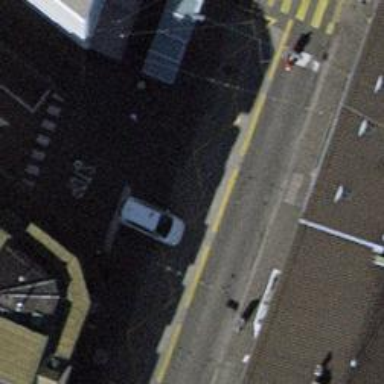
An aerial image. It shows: Paved public transport platform with raised kerb. There is shelter on the platform.